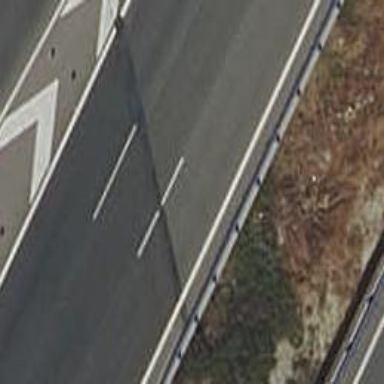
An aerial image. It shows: Motorway bridge with asphalt surface.